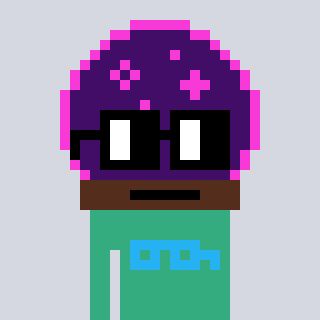
a pixel art character with square black glasses, a crystalball-shaped head and a teal-colored body on a cool background